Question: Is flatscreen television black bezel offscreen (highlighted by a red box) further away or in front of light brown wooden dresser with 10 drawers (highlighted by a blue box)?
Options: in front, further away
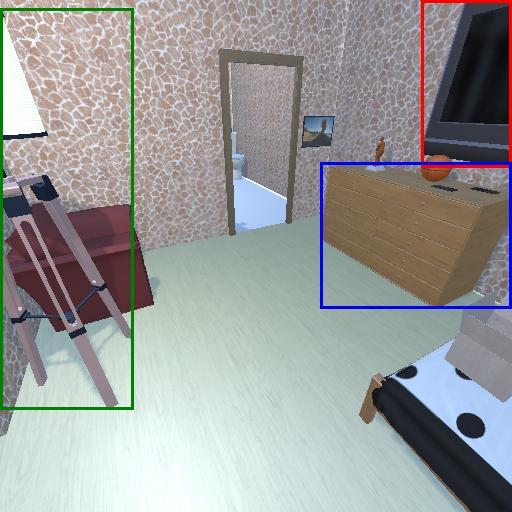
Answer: in front